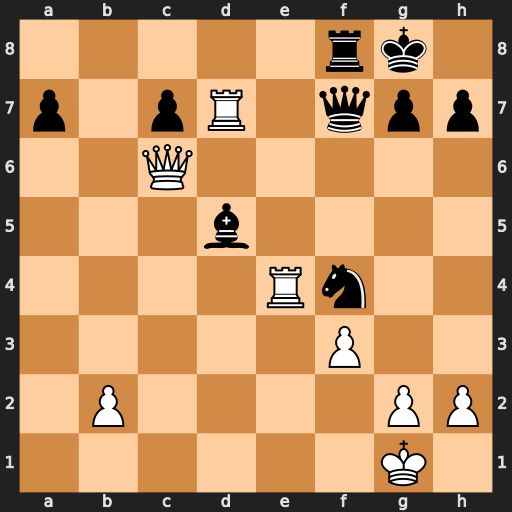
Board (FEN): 5rk1/p1pR1qpp/2Q5/3b4/4Rn2/5P2/1P4PP/6K1
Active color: w
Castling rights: -
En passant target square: -
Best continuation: Rxf7 Bxc6 Rxf8+ Kxf8 Rxf4+